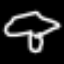
Label: mushroom